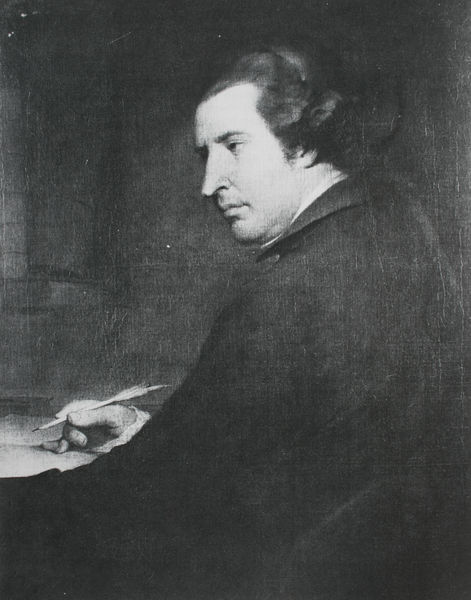
Titel: Edmund Burke
Standort: Dublin
Institution: The Provost House (Trinity College)
Schlagwörter: dunkel, feder, gemälde, hand, mann, schatten, weiß, sitzen, fenster, finger, frisur, grau, haar, hell, licht, mund, nase, ohr, profil, rücken, schwarz, säule, tisch, zeichnung, zimmer, blick, malerei, jacke, wand, augen, barock, kragen, ärmel, bildnis, hals, innenraum, portrait, porträt, öl, haare, interieur, mantel, blatt, person, england, locken, renaissance, rokoko, schulter, deutschland, perücke, wellen, papier, ruhe, drehen, chair, hands, men, white, black, collar, dark, face, gray, hair, nose, old, painting, room, seated, sitting, sleeve, table, wall, dichter, looking, print, sheet, lichteinfall, nachdenklich, nachdenken, foto, schwarze haare, buch, denken, links, kohle, hinten, druck, schwarz weiss, radierung, komponist, portait, seite, hell-dunkel, schriftsteller, denker, bleistift, feather, profile, diffus, sad, brief, schreiben, man, ear, head, see, eyes, male, suit, naturalistisch, chiaroscuro, light, aufklärung, schreiber, drawing, paper, goethe, black and white, look, klassik, chin, coat, mouth, sketch, tail, desk, jacket, pen, quill, writing, englisch, photo, abbildung, fot, clock, letter, reading, human, independence, spring, cape, cloak, neck, pose, shoulder, federkiel, historical, ink, brick, bricks, prison, art, signature, back, ears, large, thinking, pencil, geischt, philosophie, eye, cloth, fingers, überlegen, book, lips, stare, seitwärts, elegant, paint, eat, gemlde, fashion, kant, forehead, hold, profilporträt, eyebrow, schweiß, photograph, sharp, cuff, posed, wig, poet, glare, arämel, gewllt, anzug, toilet, spitze nase, b/w, portrai, whie, wavy, think, curly hair, dungeon, brows, insichgekehrt, cloack, writer, cell, chari, balck, behind, blcak, signing, thumb, index, parchment, bw, bad, man writing, declaration, document, write, turned, specialized, acccurate, ominious, suite, candid, posing, hai, grasp, black coat, jefferson, turning, constitution, long nose, 1700s, quill pen, 1700's, signer, thomas, early american, foiajewf, s/w, writing with a quill, black cloak, feather pen, thinkinh, spicture, eyebrowns